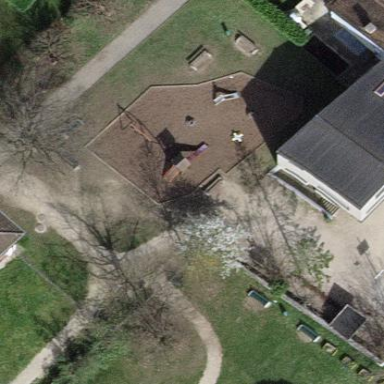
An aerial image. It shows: Playground area for leisure land.